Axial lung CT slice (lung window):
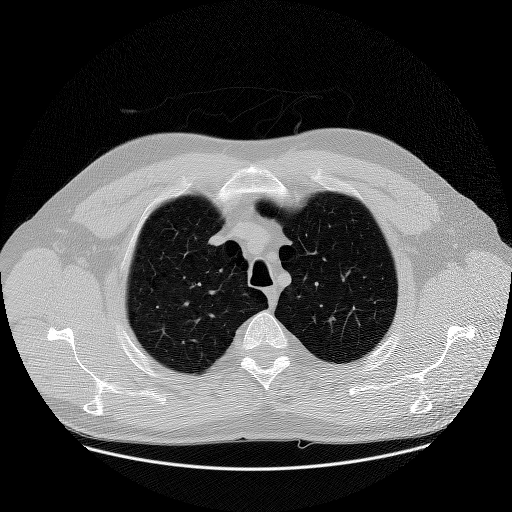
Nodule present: no